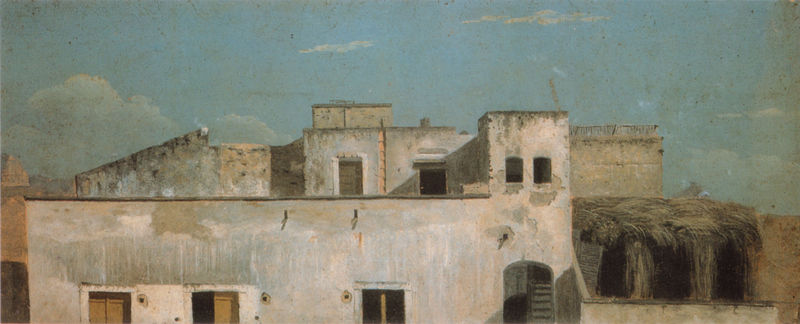
Titel: Dächer, Neapel
Künstler: Thomas Jones
Standort: Oxford
Institution: Ashmolean Museum of Art
Schlagwörter: blau, dunkel, gemälde, himmel, schatten, weiß, wolken, aquarell, gelb, ocker, stadt, ausschnitt, braun, fenster, grau, hell, licht, schwarz, stroh, terasse, tür, blick, dach, gebäude, haus, wolke, beige, malerei, alt, wand, architektur, arm, häuser, schilf, hütte, sonne, front, höhle, schön, fensterläden, turm, hellblau, balkon, ansicht, bogen, süden, türen, heu, lehm, afrika, hitze, wüste, dorf, dächer, giebel, mauer, wolkenlos, laden, läden, rundbogen, querformat, treppe, einfach, detail, balken, stufen, tor, wände, eingang, fensterladen, ruine, strohdach, hauswand, orient, portal, blauer himmel, karg, griechenland, ausgang, balu, bau, verputz, ruinös, bauwerk, flachdach, kalk, mexiko, offenes dach, dachterasse, getüncht, mediteran, mexico, tunesien, fensterlade, algerien, afrik, freisitz, gebäude architektur, bleuer himmel, verrottes, verrottet, tünche, weoke, füt